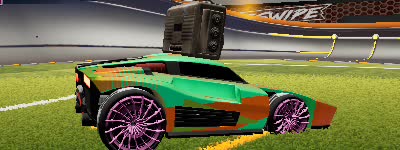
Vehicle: breakout